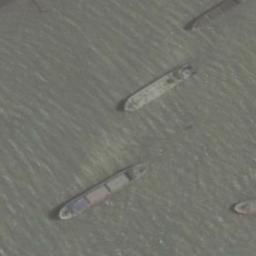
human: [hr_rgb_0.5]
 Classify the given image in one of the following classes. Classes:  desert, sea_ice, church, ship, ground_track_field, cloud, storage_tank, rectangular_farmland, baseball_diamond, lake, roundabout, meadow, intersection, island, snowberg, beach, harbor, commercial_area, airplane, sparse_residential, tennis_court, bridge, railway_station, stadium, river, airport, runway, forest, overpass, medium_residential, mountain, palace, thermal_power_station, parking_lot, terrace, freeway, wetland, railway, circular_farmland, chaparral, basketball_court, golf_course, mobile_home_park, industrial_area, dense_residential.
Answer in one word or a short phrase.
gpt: ship